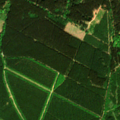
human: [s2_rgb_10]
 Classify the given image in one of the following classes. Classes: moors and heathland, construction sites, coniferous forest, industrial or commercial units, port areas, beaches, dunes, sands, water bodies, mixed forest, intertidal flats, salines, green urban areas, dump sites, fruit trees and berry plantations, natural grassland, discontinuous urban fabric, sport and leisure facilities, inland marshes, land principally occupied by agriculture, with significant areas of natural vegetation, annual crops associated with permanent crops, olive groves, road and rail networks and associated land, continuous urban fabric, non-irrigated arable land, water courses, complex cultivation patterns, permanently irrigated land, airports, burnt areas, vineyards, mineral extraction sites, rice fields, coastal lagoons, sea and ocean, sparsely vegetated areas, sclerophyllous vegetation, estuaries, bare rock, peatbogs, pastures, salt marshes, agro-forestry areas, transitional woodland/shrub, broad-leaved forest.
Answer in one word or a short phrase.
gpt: coniferous forest